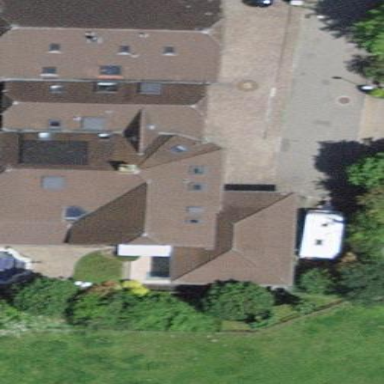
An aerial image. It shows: Residential building.